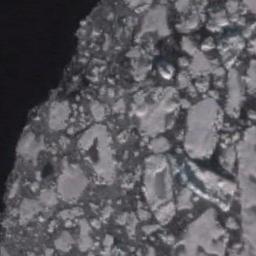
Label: sea_ice